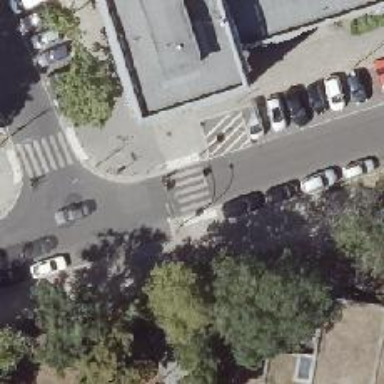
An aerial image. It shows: Uncontrolled zebra crossing with left kerb extension.